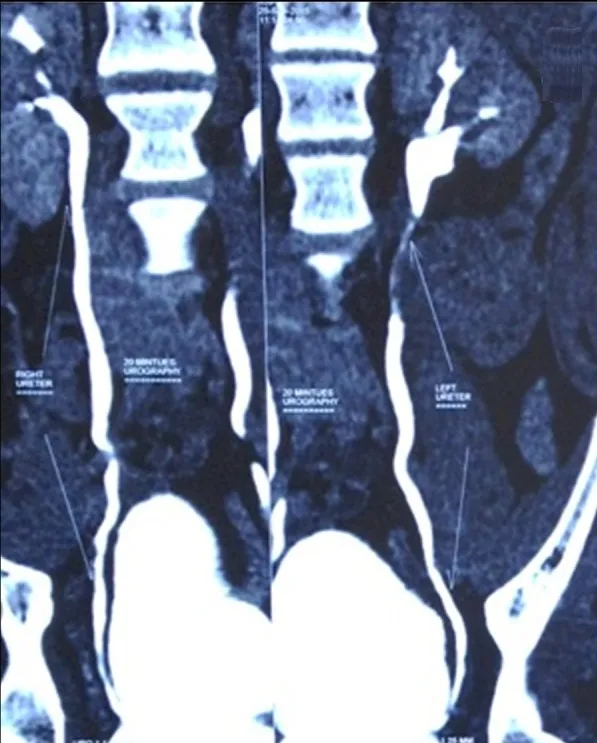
Coronal CT urography image showing filling defect in the left upper ureter; the right ureter appears unremarkable.
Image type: radiology (ct)